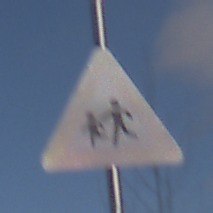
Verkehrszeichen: KinderRechts
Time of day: MorningAfternoon
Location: Outdoor (Nature)
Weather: PartlyCloudy
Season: NotSpecified
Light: Natural